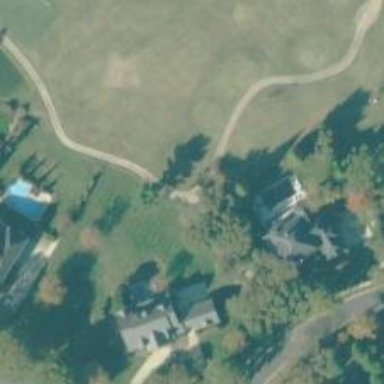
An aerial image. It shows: Path designated for golf carts.